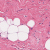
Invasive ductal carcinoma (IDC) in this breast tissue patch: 0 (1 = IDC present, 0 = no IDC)